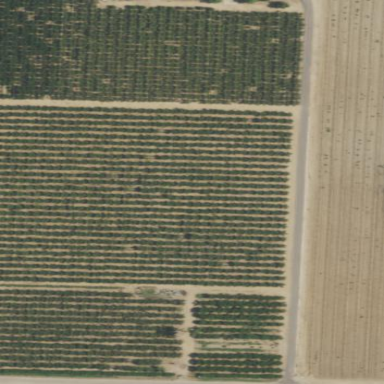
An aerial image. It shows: Orchard filled with pomegranate trees.